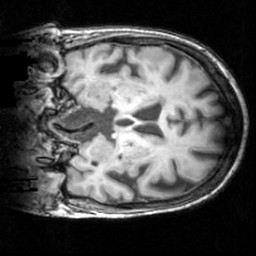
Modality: T1w
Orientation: coronal
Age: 78
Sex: female
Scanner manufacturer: siemens
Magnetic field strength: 3 T
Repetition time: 1.62 s
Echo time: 0.003 s